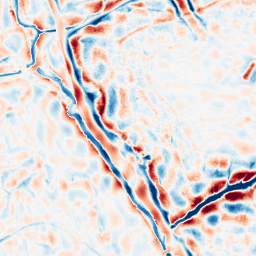
Category: wavelet
Decomposition family: wavelet_dwt
Decomposition parameters: wavelet: db8
level: 4
Upsampling method: cubic_catmull_rom
Upsampling parameters: scale: 2
Upsampling scale: 2